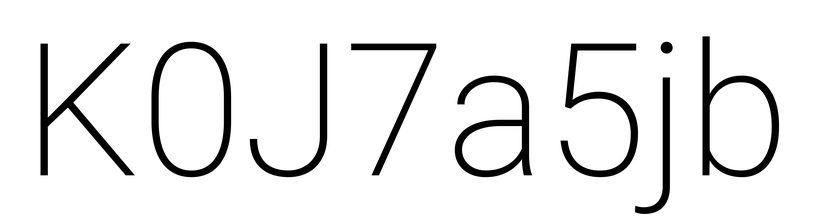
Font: Roboto_ExtraLight